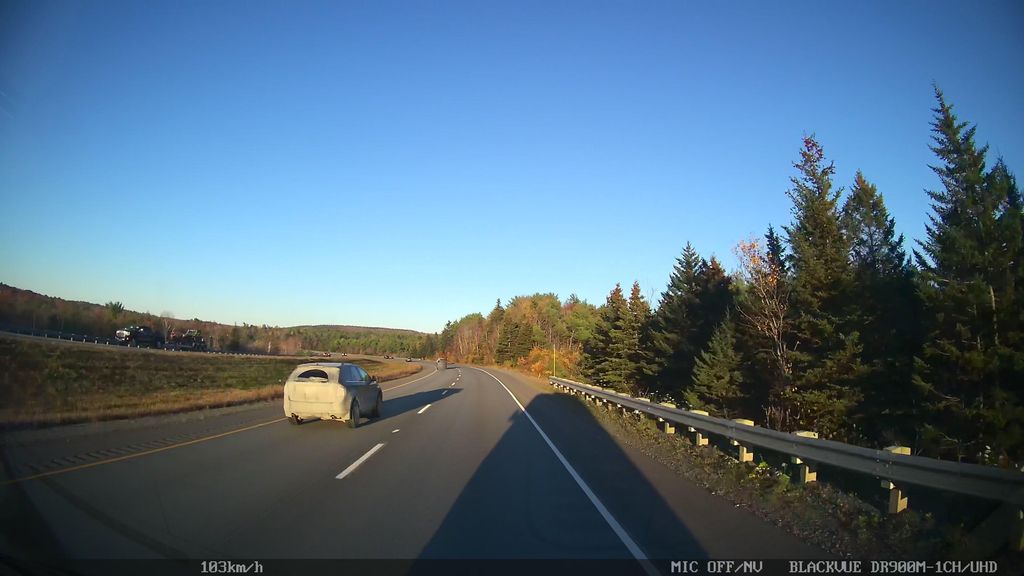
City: halifax